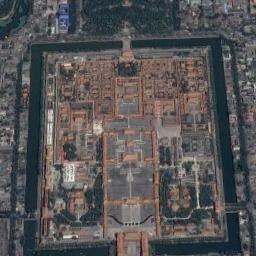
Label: palace